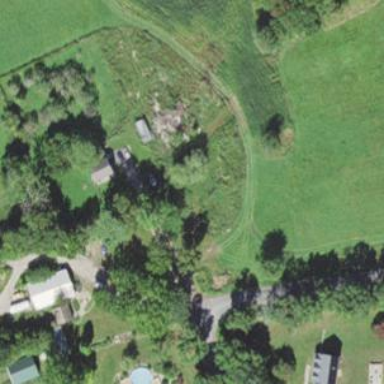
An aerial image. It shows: Driveway.